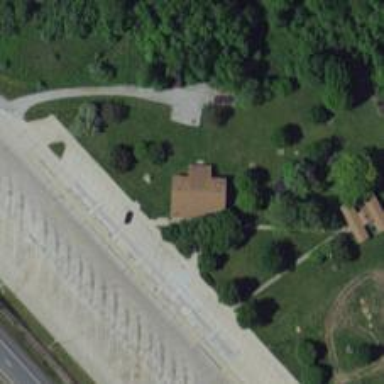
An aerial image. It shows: Rest area on the road.